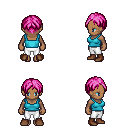
a pixel art fantasy rpg character, female body template, human, dark skin, teal pirate shirt, white pants, pink parted hairstyle, brown shoes, four views (front, back, left, right), 2x2 character sprite sheet, small pixel art, hard edges, no anti-aliasing